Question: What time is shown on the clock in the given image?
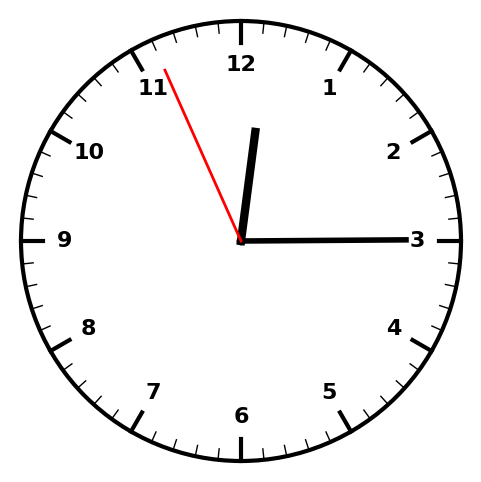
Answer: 12:14:56